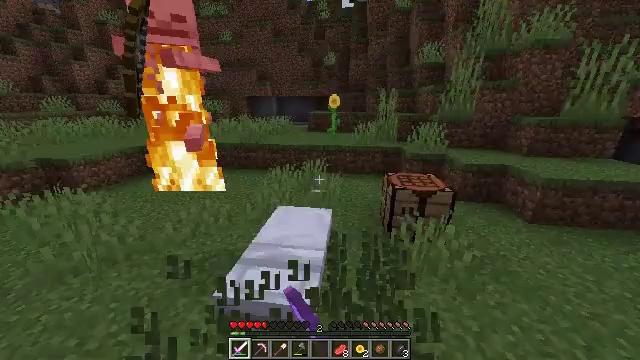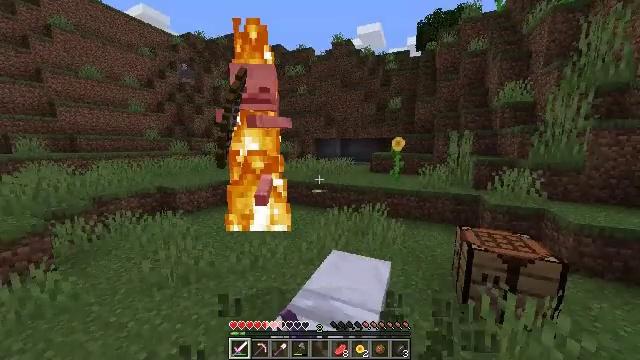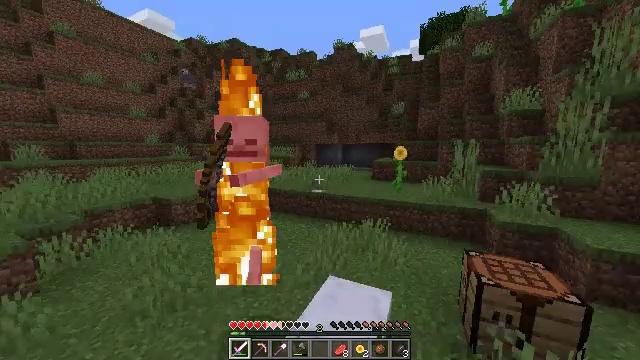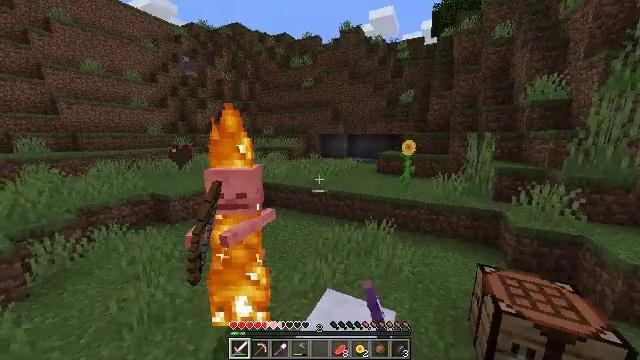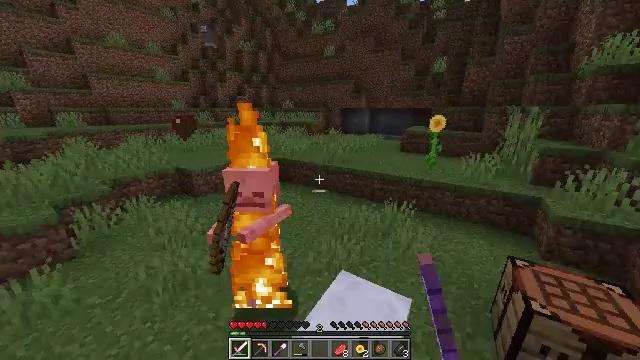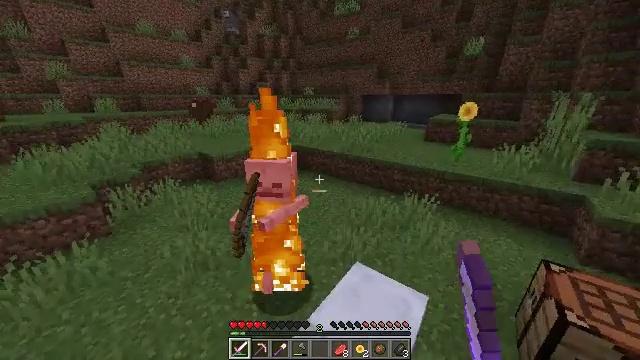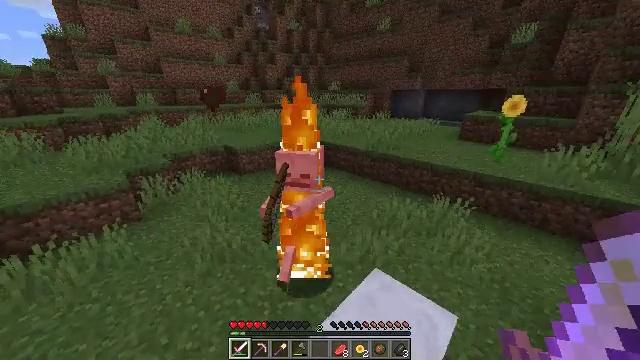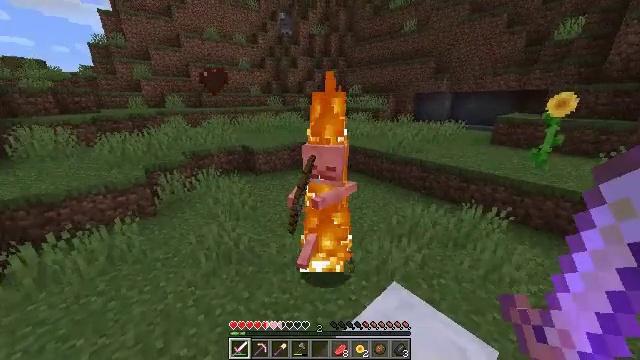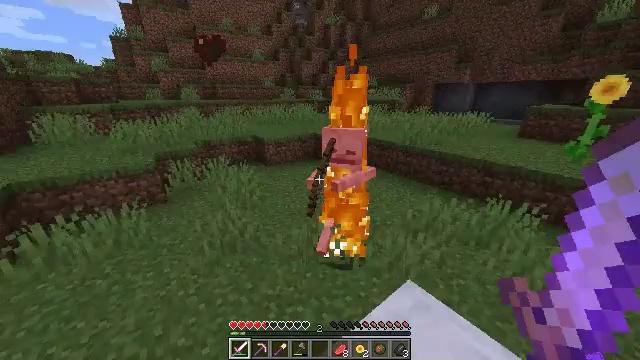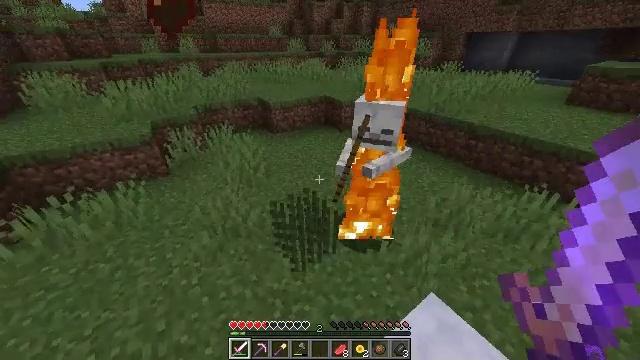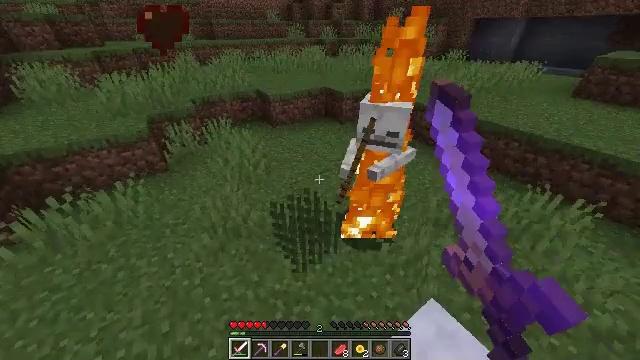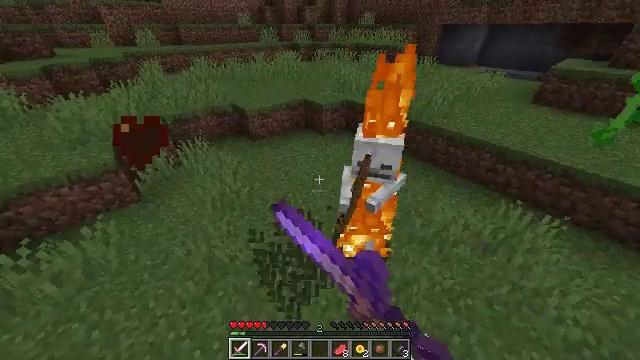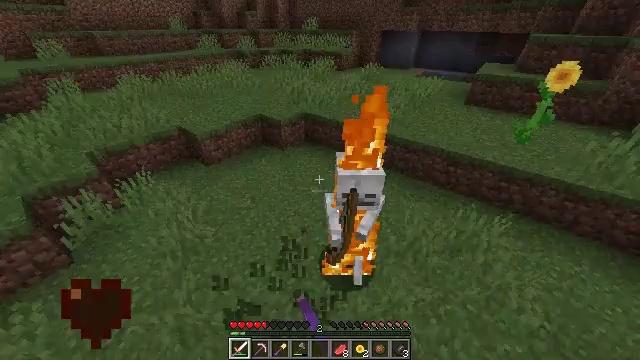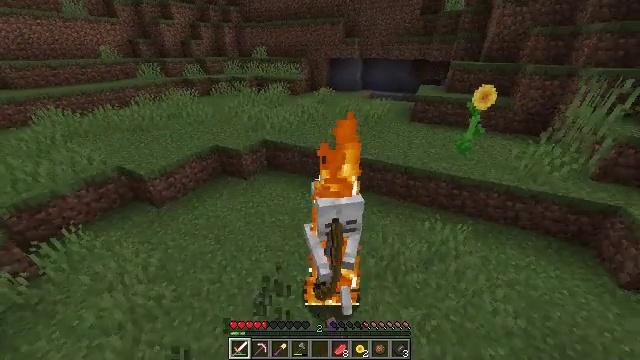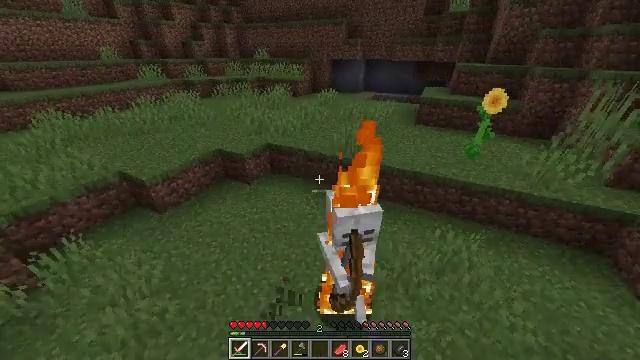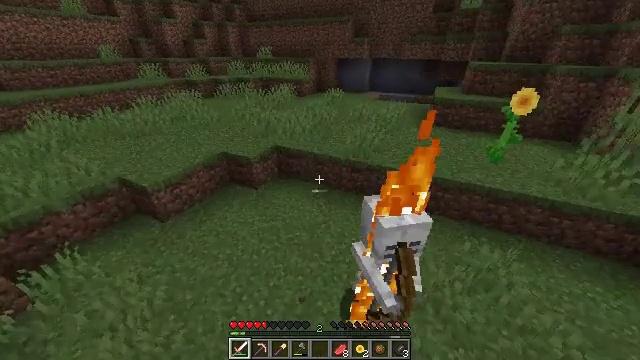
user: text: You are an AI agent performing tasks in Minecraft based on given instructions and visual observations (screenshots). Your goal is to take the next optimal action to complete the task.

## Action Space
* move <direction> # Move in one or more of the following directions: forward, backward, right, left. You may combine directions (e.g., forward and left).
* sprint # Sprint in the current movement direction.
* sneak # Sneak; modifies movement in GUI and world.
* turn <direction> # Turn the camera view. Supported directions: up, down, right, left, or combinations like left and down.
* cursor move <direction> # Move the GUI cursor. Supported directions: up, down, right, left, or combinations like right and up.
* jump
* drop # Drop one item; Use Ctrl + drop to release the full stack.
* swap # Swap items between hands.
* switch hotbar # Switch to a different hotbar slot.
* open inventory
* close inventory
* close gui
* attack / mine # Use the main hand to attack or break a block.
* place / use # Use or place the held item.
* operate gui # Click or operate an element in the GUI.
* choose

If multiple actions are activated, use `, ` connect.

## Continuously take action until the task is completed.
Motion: motion action
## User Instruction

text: Clear the ground by mining grass.
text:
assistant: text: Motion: move forward, sprint, turn left and up, jump
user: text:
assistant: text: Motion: move forward, sprint, jump
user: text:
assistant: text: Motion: move forward and move left, sprint, turn left and down, jump
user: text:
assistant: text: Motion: move forward and move left, sprint, turn left and down, jump
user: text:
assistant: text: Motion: move forward and move left, sprint, turn left and down, jump
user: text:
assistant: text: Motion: move forward and move left, sprint, turn left, jump
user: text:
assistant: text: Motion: move forward and move left, sprint, turn left and up, jump
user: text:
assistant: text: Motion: move forward and move left, sprint, turn left and down, jump
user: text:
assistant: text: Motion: move forward and move left, sprint, turn left and down, attack / mine, jump
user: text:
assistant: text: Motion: move forward and move left, sprint, turn down, attack / mine, jump
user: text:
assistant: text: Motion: move forward and move left, sprint, turn right, attack / mine, jump
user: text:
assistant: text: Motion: move forward, sprint, turn right, attack / mine, jump
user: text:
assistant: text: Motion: move forward and move left, sprint, turn right and up, attack / mine, jump
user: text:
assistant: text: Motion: move forward and move left, sprint, attack / mine, jump
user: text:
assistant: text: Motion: move forward and move left, sprint, attack / mine, jump
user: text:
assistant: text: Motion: move forward and move left, sprint, turn right, attack / mine, jump
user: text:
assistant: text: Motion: move forward and move left, sprint, turn right and down, attack / mine, jump
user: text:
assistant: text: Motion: move forward and move left, sprint, attack / mine, jump
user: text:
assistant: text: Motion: move forward and move left, sprint, turn right and down, attack / mine, jump
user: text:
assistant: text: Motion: move forward, sprint, turn right, jump
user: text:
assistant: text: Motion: move forward, sprint, turn right and up, attack / mine, jump
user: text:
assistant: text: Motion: move forward, sprint, turn right and up, attack / mine
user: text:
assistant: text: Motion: move forward and move right, sprint, turn right and up, attack / mine
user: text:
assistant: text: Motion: move forward and move right, sprint, attack / mine
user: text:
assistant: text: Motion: move forward and move right, sprint, attack / mine
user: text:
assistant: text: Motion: move forward and move right, sprint
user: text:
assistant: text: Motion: move forward and move right, sprint
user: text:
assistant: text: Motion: move forward and move right, sprint, attack / mine
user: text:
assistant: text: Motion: move forward and move right, sprint, turn left and down, attack / mine
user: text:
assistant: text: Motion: move forward and move right, sprint, turn right and up